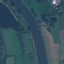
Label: River